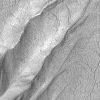
Atmospheric dust classification: not_dusty